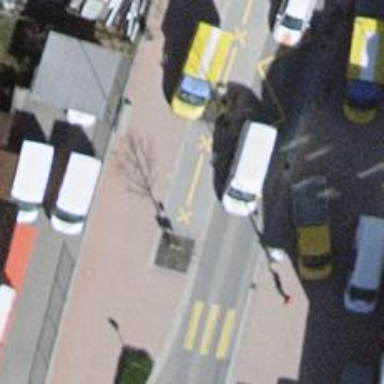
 serving as platform for public transportation."